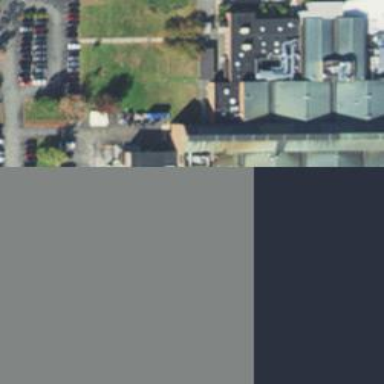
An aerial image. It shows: Building that houses veterinary clinic.